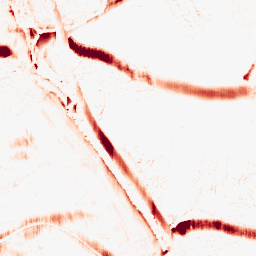
Category: morphological
Decomposition family: morphological_ellipse
Decomposition parameters: operation: opening
width: 20
height: 5
Upsampling method: edge_directed
Upsampling parameters: scale: 2
Upsampling scale: 2